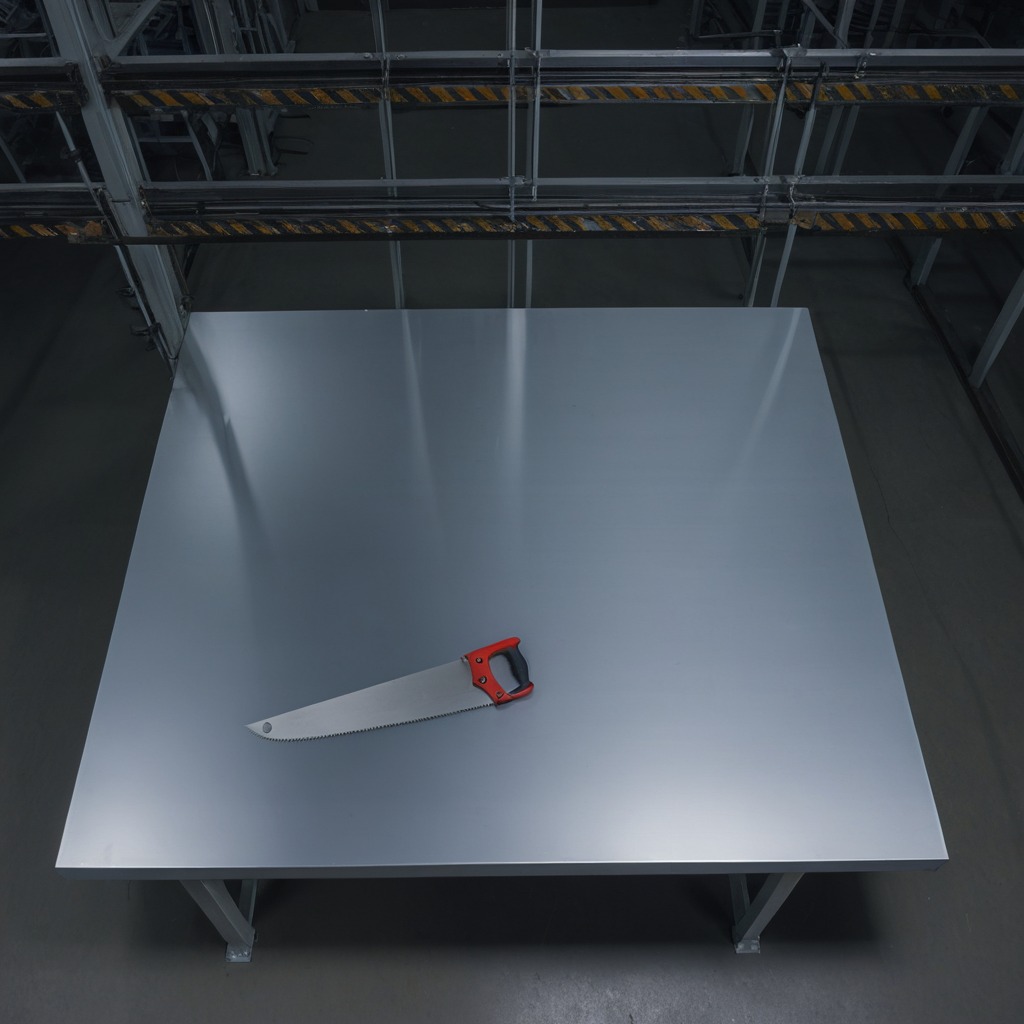
A metal saw lies on the tabletop.